Field crop: tomato
Growth stage: 2
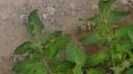
Species: tomato